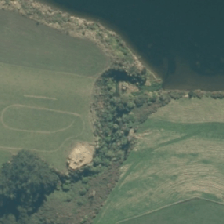
Land cover: high_producing_grassland